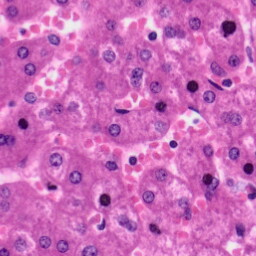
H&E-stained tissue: Liver